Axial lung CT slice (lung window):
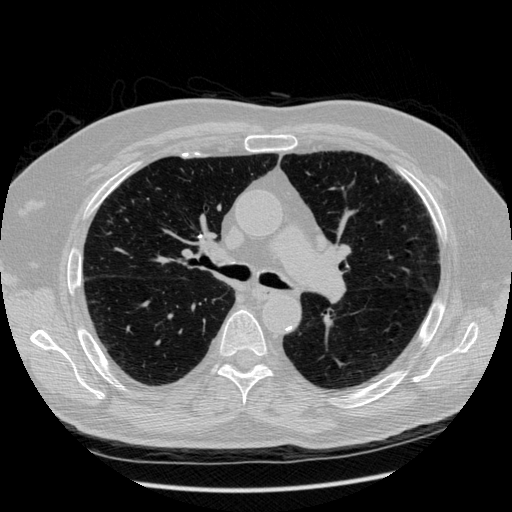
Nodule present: no